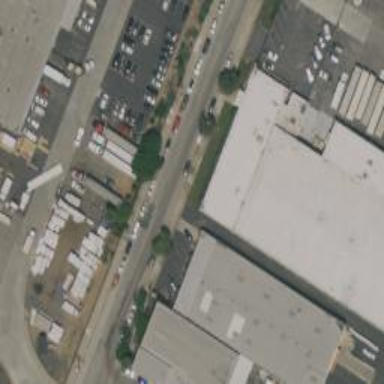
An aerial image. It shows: Industrial building.